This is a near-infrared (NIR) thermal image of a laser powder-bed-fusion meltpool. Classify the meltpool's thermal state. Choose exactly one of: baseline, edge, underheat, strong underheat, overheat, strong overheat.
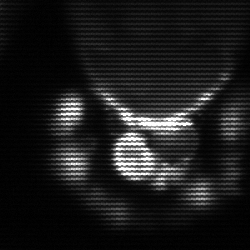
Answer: baseline